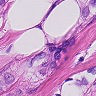
Metastatic tissue present: yes